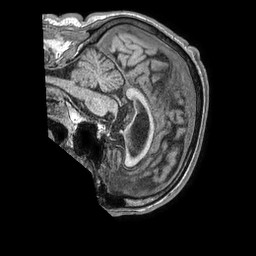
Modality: T1w
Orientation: sagittal
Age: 72
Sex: male
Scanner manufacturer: philips
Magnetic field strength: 1.5 T
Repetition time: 0.007634 s
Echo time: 0.003472 s